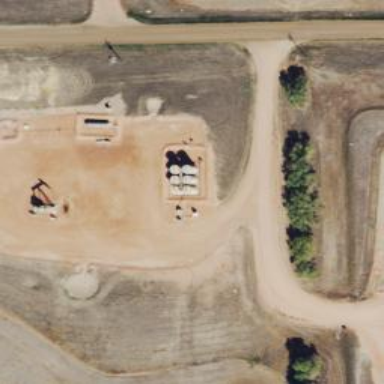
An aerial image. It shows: Storage tank with man-made structure.